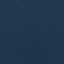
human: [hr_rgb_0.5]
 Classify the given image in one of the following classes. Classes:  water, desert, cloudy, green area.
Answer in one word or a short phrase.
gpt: water